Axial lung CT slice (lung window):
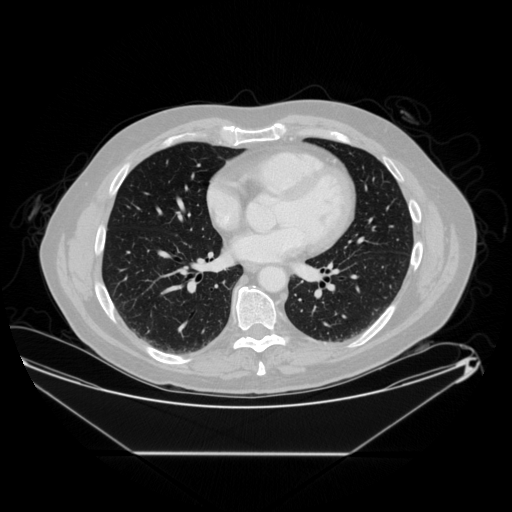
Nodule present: no